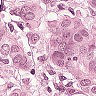
Metastatic tissue present: yes